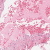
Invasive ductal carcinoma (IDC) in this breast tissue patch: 0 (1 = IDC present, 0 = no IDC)